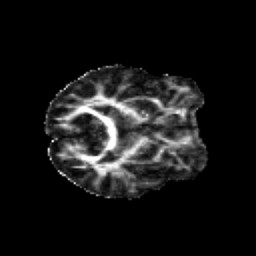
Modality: FA
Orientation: axial
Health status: healthy
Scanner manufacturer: siemens
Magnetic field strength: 3 T
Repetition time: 12 s
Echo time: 0.092 s